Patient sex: F
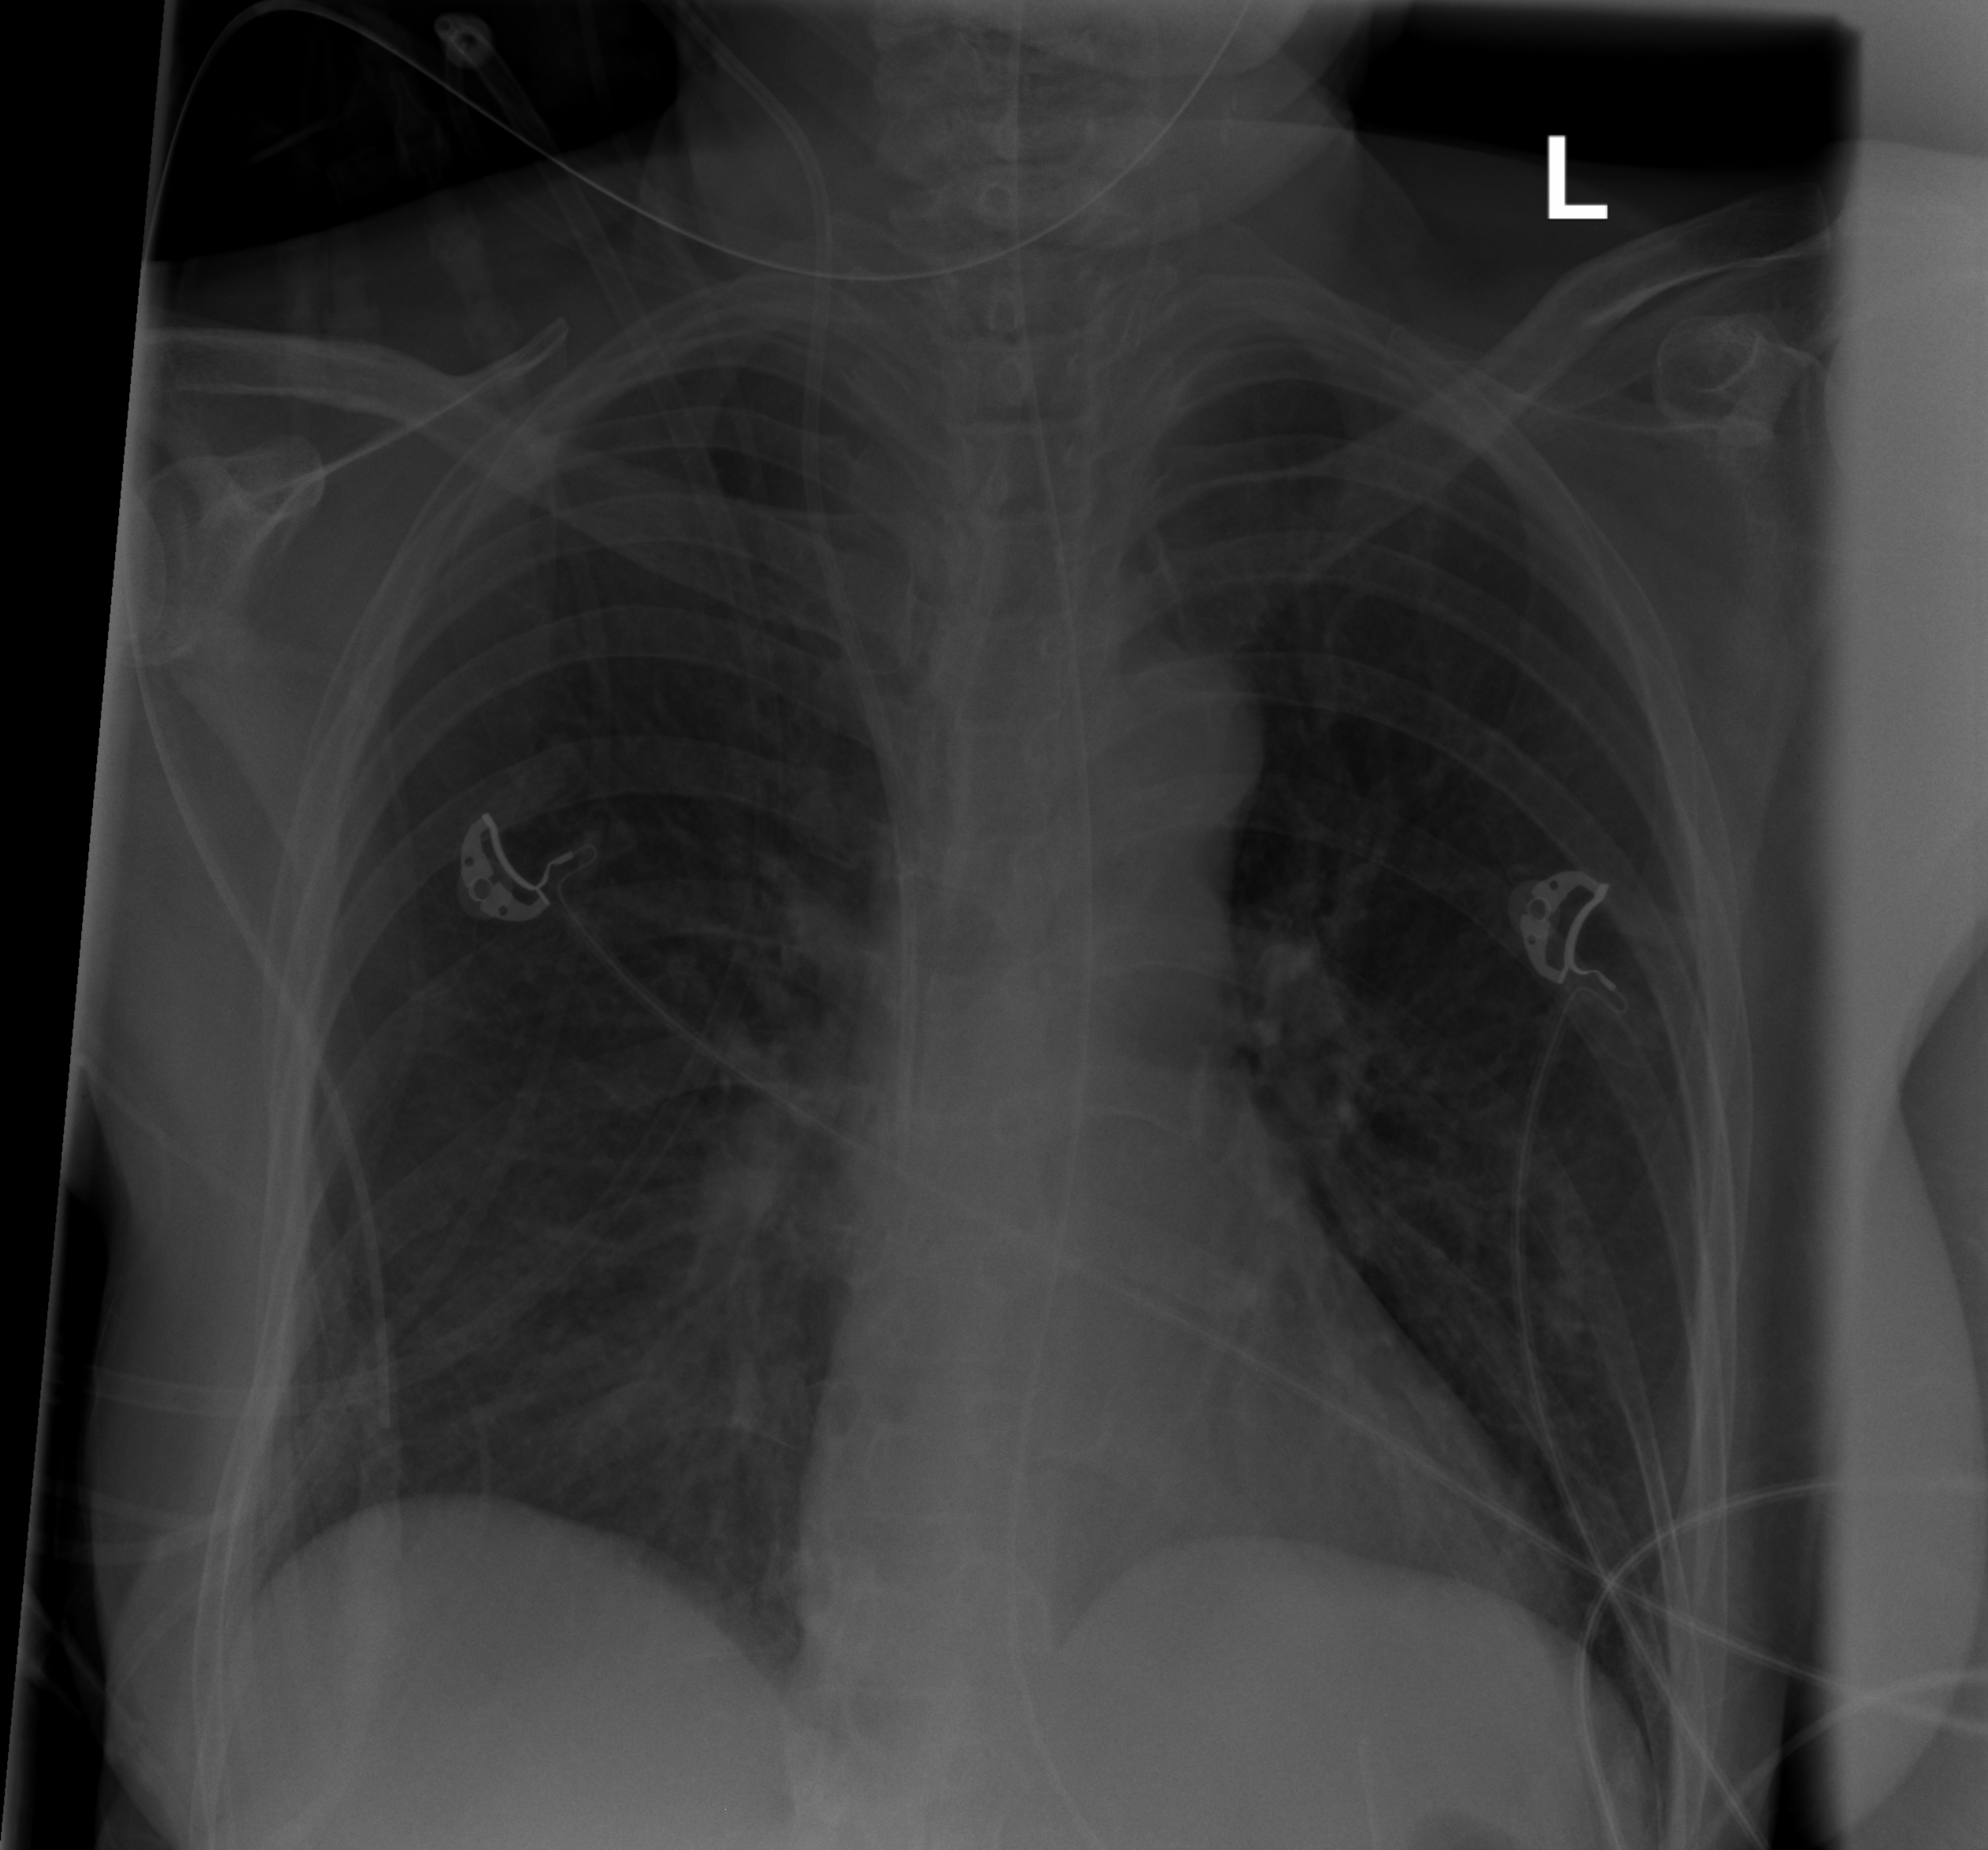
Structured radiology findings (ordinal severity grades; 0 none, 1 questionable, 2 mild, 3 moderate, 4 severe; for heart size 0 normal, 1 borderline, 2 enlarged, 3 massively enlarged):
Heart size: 0
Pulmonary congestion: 0
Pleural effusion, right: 0
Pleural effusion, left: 0
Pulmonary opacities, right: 2
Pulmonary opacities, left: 0
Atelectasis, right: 2
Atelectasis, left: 0